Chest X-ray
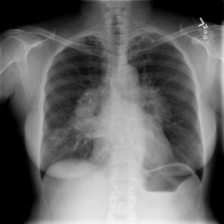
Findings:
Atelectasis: negative
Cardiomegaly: negative
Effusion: negative
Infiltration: positive
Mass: negative
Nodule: negative
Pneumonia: negative
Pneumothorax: negative
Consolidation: negative
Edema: negative
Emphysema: negative
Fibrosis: negative
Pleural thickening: negative
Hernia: negative